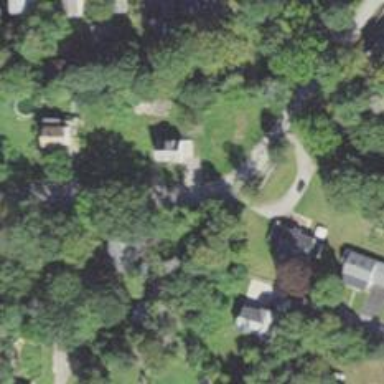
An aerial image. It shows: Residential driveway serving as service road.